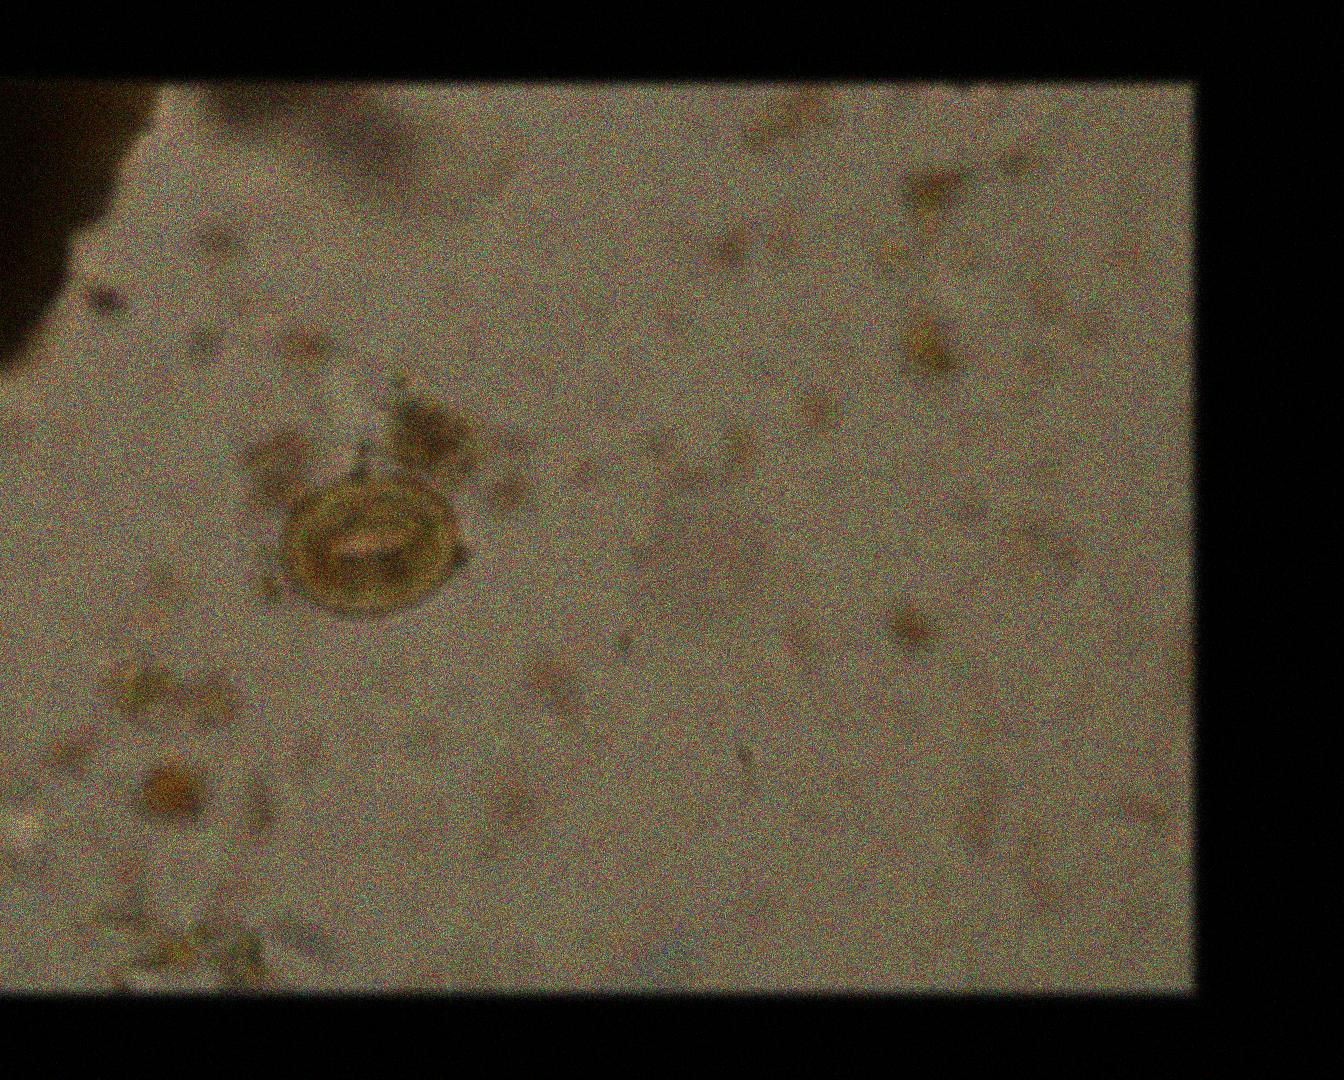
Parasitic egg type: Ascaris lumbricoides